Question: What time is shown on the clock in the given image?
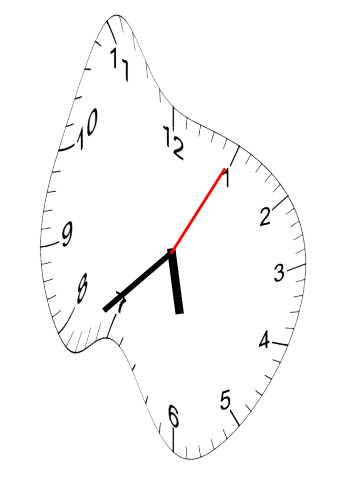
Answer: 05:38:05